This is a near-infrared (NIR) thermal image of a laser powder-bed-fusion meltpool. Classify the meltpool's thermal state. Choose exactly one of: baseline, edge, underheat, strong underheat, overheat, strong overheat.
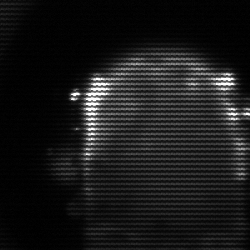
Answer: baseline